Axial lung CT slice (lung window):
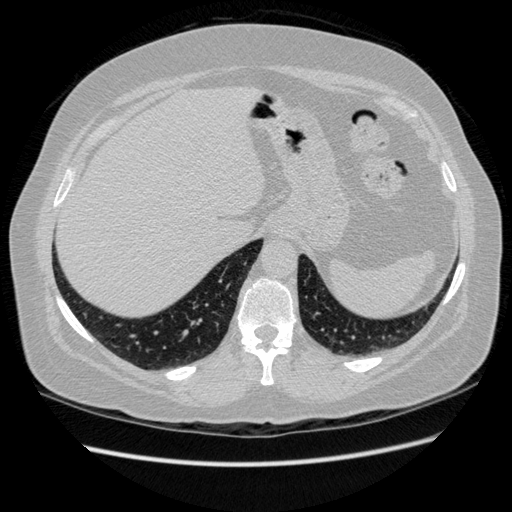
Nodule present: no